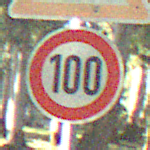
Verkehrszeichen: Geschwindigkeit100
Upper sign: KurveLinks
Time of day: MorningAfternoon
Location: Outdoor (Nature)
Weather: Clear
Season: NotSpecified
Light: Natural